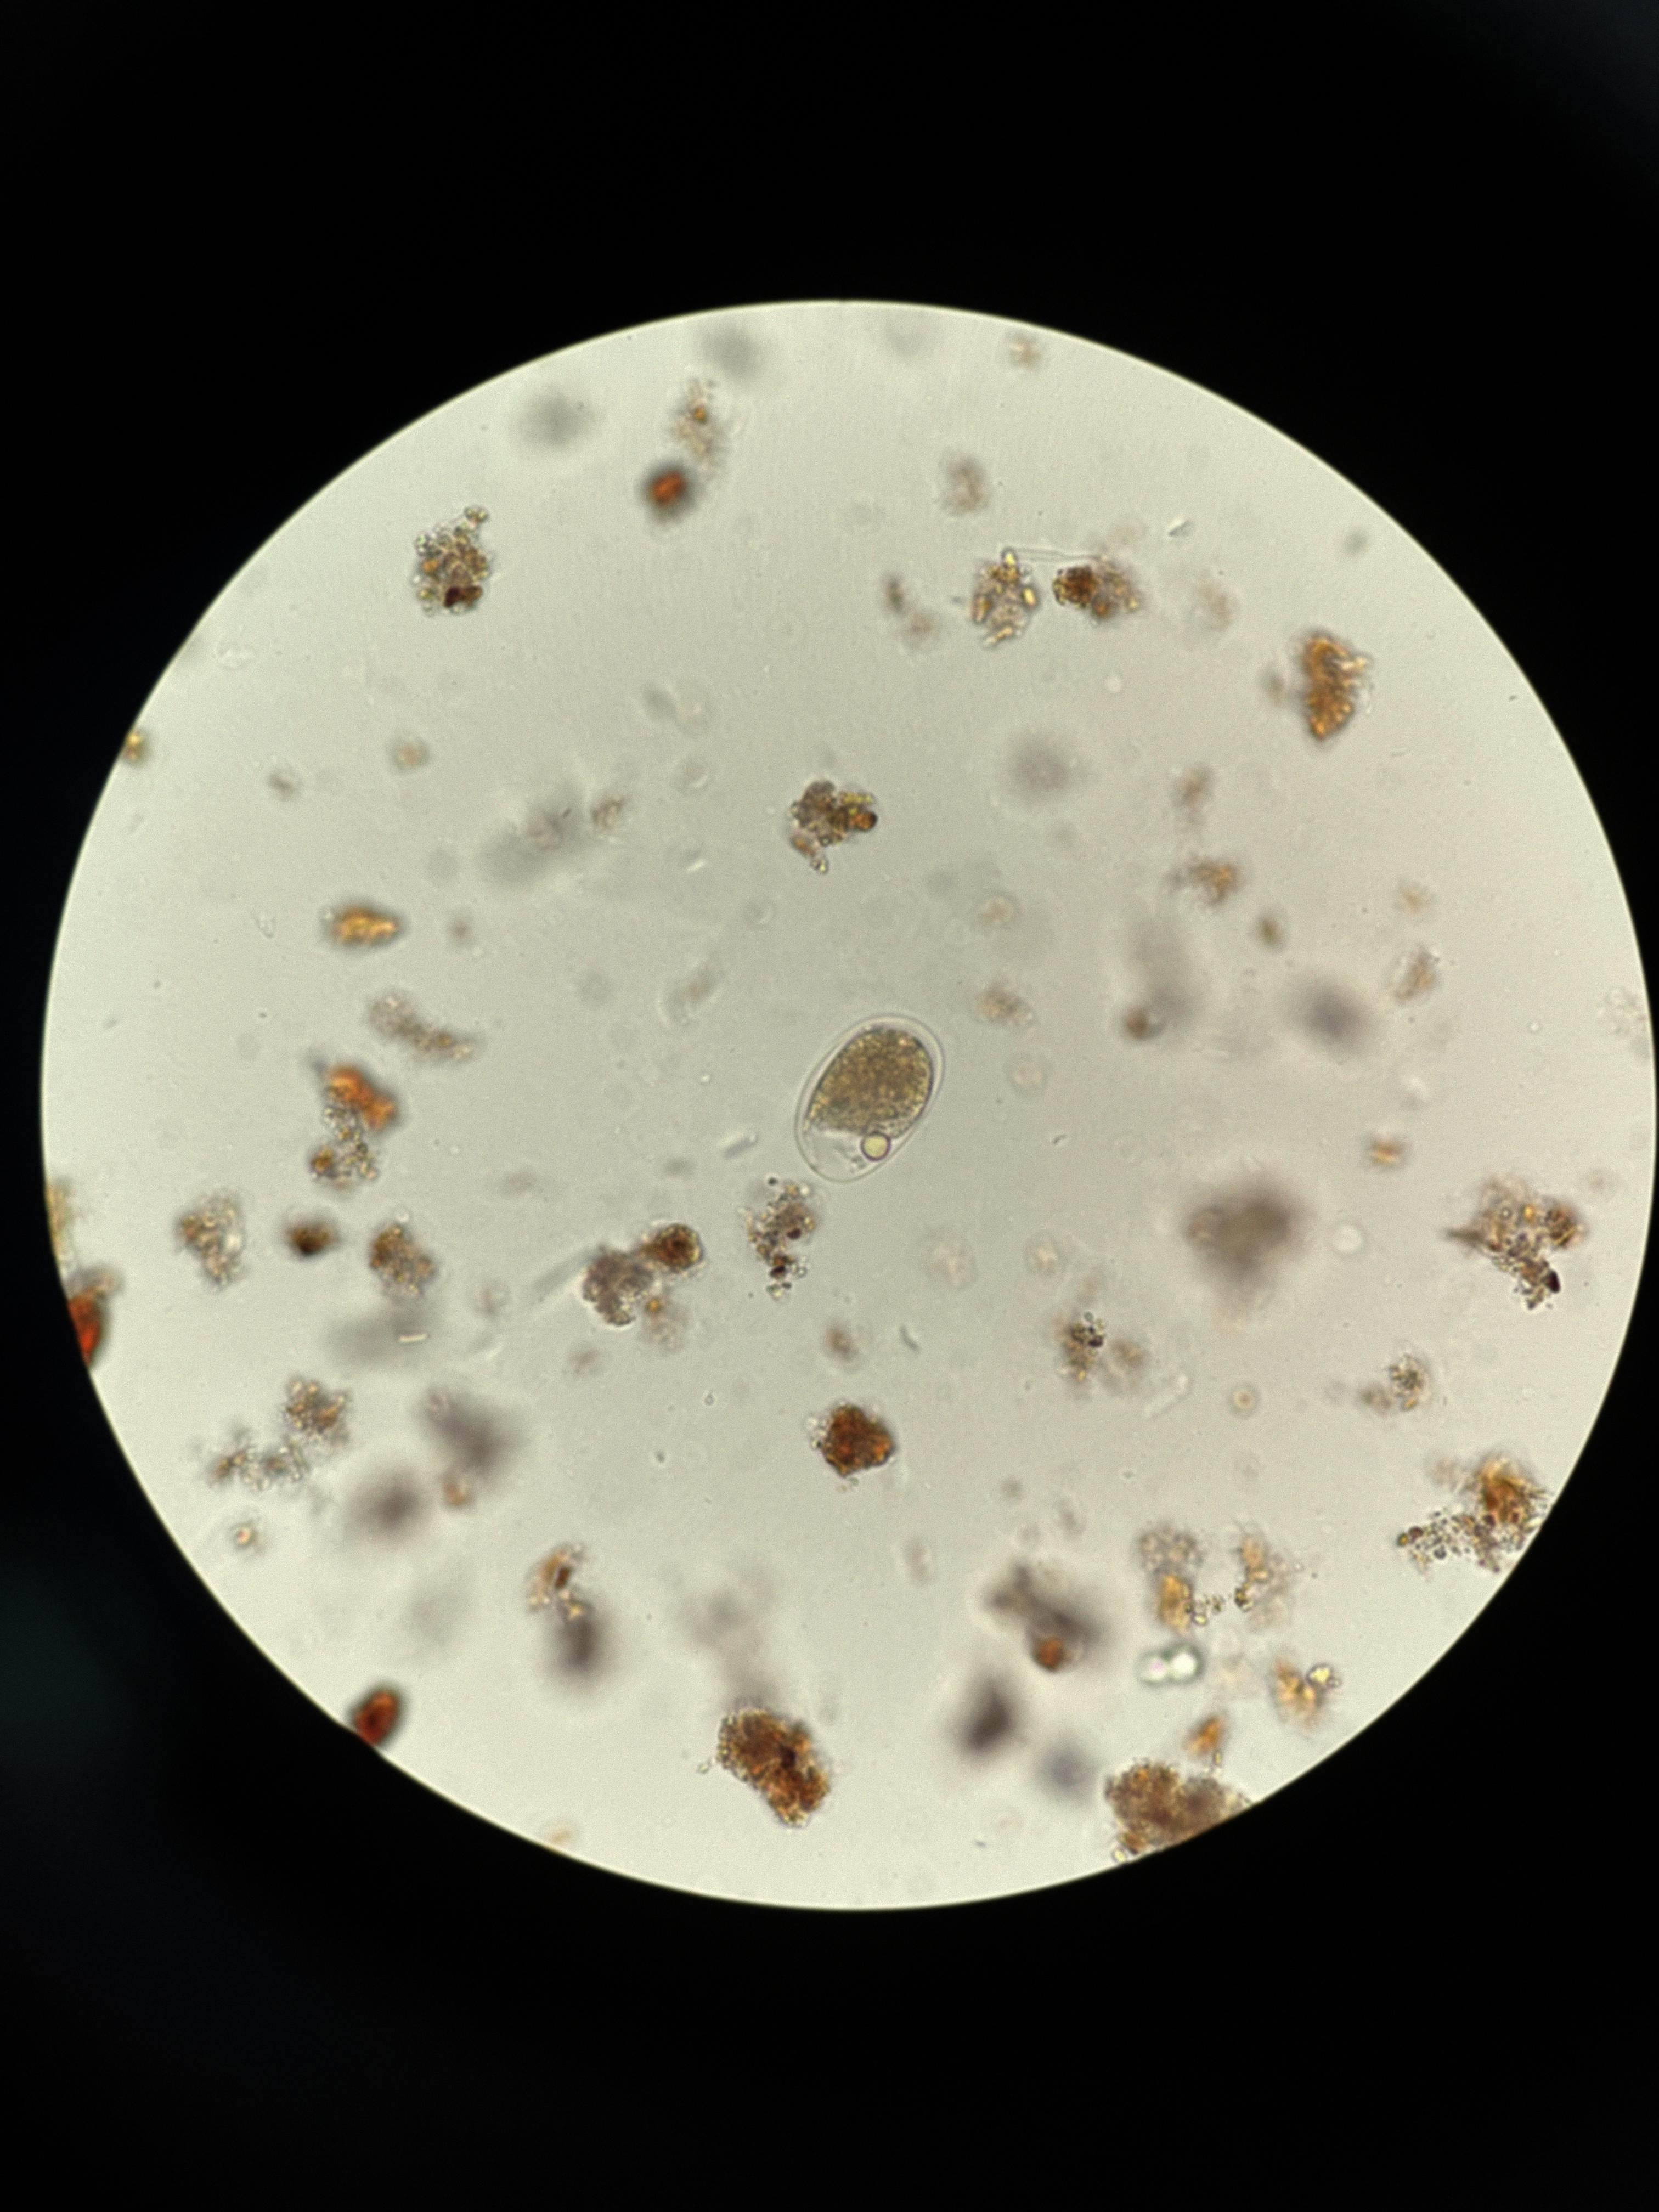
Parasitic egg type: Hookworm egg